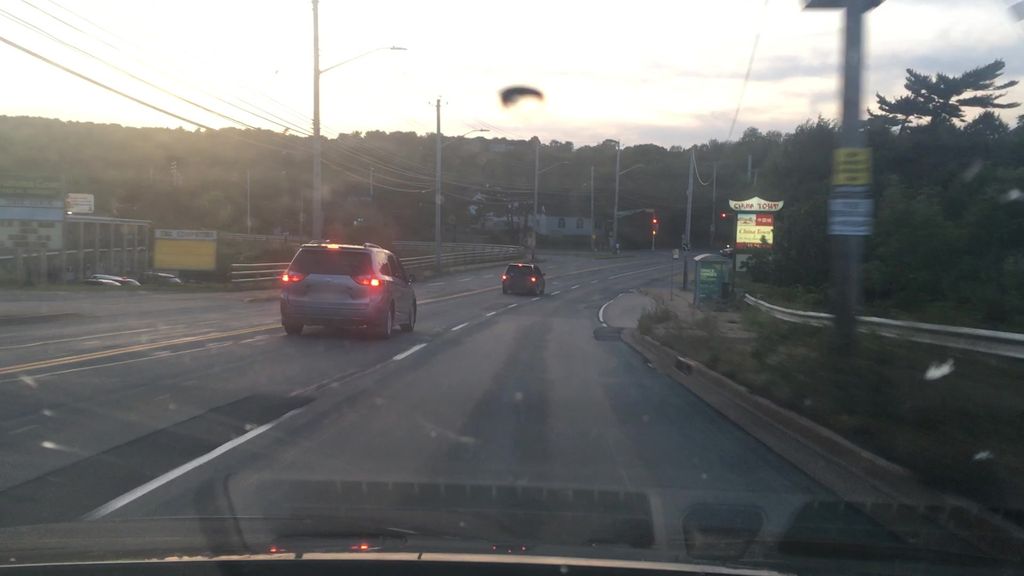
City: halifax